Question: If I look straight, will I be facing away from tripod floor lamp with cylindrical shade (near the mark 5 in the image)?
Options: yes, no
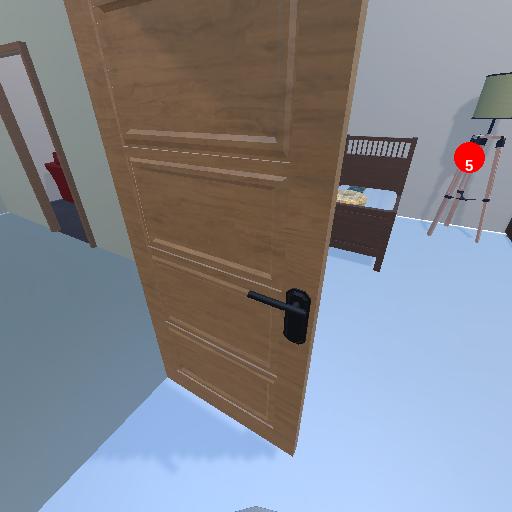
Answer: yes